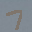
Label: 7